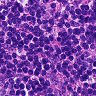
Metastatic tissue present: no